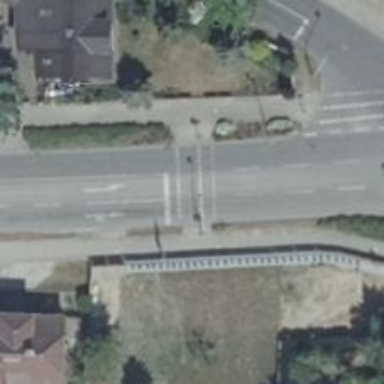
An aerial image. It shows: Road with traffic signals at the crossing.